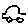
Label: car